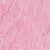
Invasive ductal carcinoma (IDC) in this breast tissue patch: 0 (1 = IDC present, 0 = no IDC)